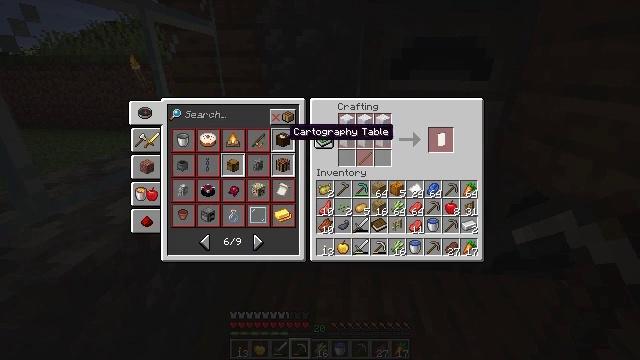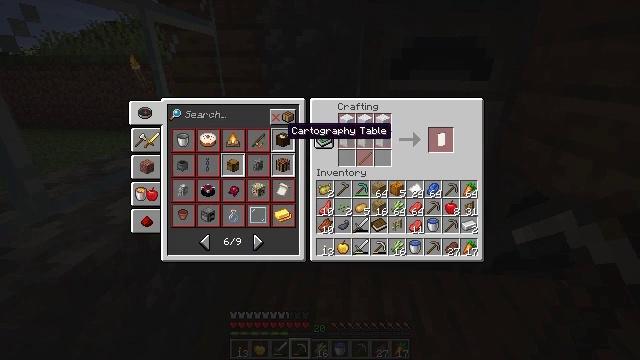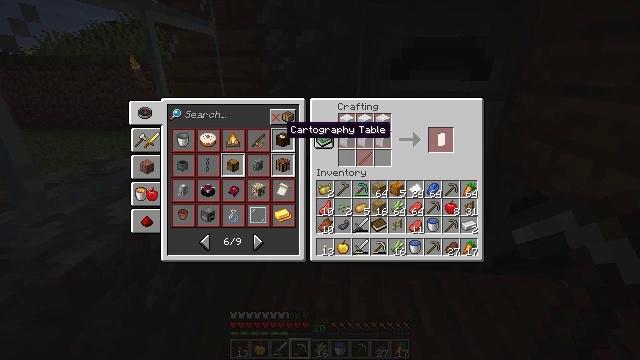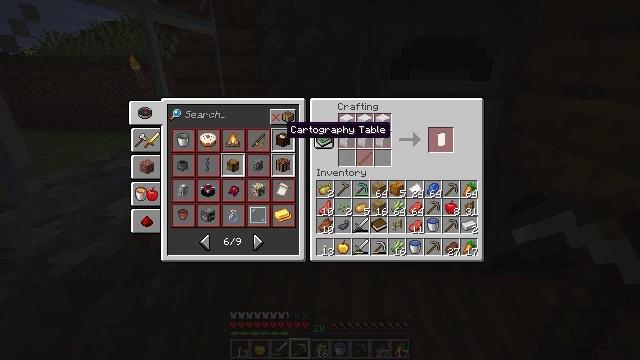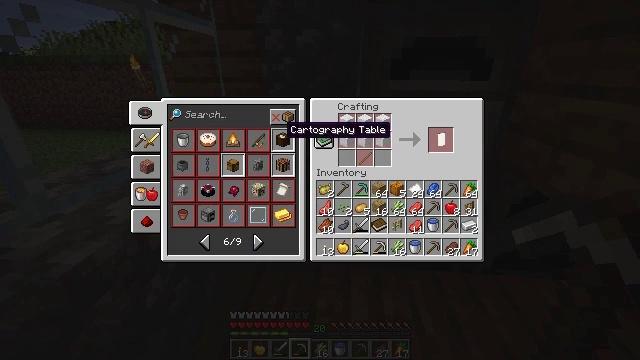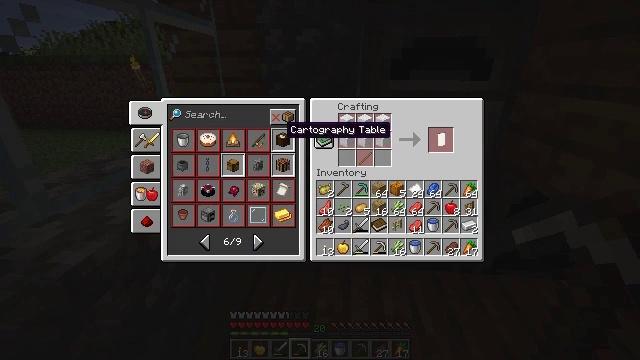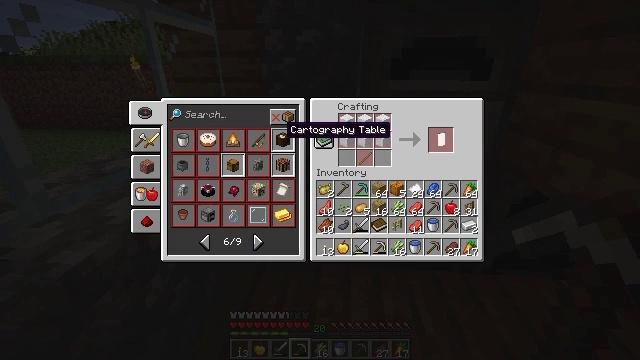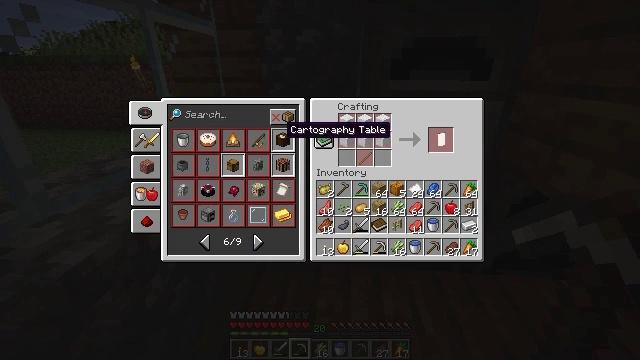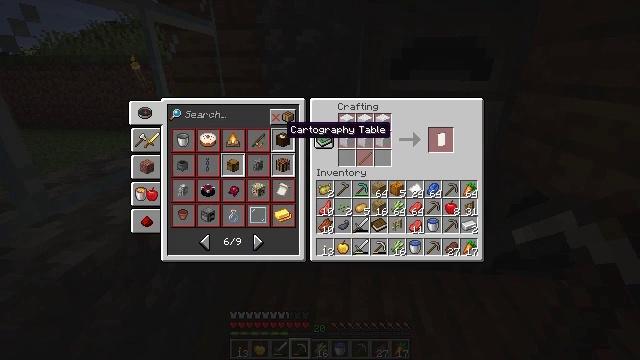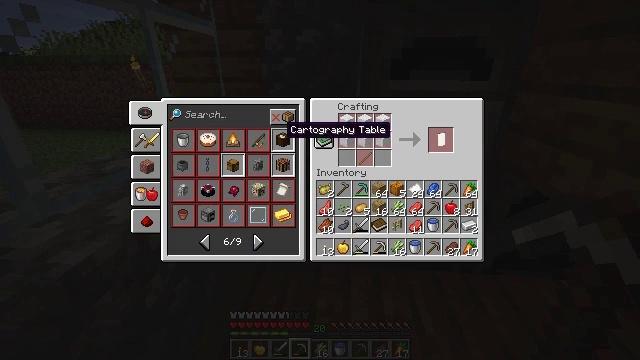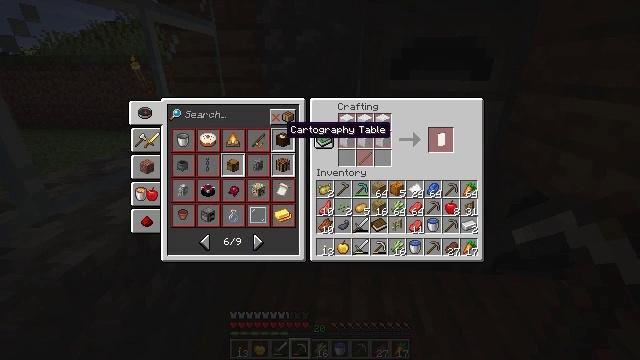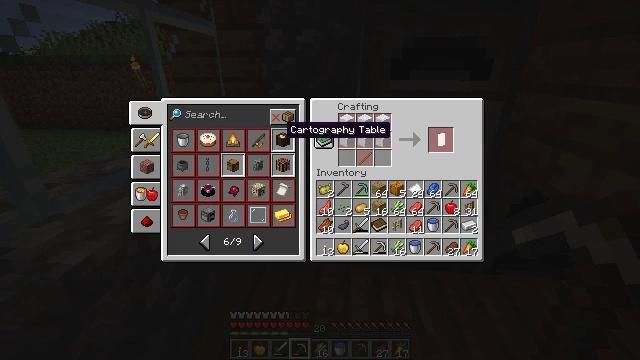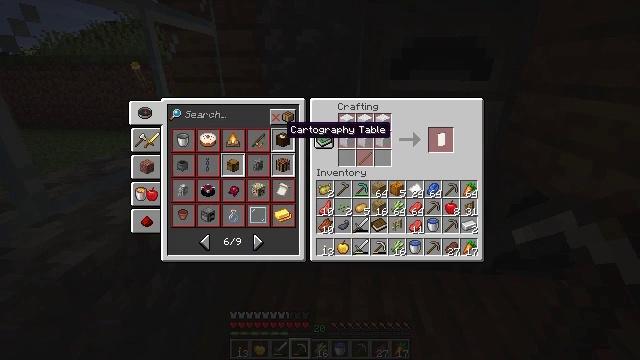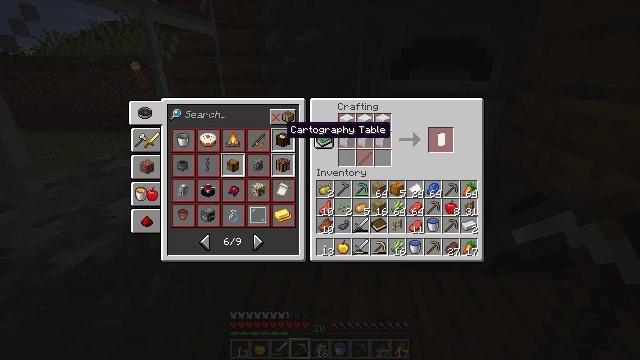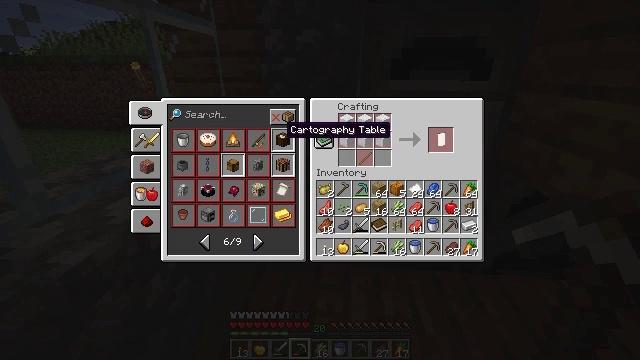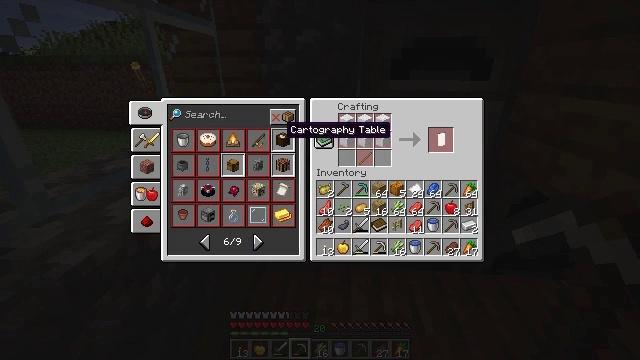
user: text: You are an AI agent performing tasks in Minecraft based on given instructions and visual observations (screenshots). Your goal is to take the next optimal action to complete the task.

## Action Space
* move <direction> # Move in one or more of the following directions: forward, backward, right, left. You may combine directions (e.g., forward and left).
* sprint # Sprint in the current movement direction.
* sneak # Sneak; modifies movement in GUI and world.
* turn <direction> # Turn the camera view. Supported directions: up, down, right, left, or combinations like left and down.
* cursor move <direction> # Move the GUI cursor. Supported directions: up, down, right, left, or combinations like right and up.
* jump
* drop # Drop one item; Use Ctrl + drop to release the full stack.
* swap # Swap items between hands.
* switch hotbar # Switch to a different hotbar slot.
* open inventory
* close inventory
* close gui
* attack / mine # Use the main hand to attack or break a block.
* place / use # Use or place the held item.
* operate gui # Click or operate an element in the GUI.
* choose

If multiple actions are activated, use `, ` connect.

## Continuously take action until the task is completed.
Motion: motion action
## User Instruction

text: Combine paper and wooden planks to get a cartography table.
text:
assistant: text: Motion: no_op
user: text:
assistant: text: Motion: no_op
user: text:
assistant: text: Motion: no_op
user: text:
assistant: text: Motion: no_op
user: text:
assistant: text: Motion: no_op
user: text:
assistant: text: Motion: no_op
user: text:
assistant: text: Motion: no_op
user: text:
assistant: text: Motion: no_op
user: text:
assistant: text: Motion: no_op
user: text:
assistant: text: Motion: no_op
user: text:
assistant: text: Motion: no_op
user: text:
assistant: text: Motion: no_op
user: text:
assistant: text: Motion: no_op
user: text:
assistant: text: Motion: no_op
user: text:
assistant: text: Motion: no_op
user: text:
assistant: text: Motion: no_op
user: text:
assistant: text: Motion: no_op
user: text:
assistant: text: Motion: operate gui
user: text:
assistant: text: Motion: operate gui
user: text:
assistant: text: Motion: operate gui
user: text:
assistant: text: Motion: no_op
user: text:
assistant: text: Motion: no_op
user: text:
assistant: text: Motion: no_op
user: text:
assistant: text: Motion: no_op
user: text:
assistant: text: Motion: no_op
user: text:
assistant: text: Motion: no_op
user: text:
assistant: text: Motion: no_op
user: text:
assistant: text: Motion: no_op
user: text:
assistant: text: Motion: no_op
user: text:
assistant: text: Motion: no_op